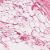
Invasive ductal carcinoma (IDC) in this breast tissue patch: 0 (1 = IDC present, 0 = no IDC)